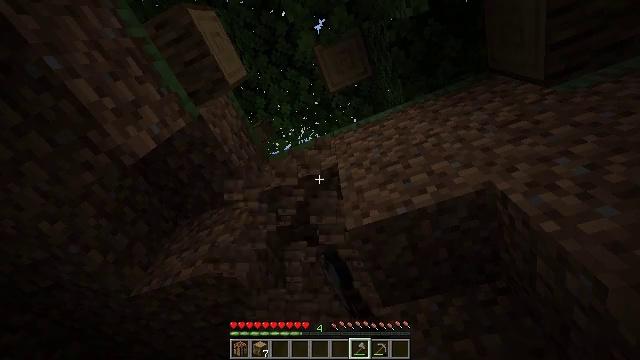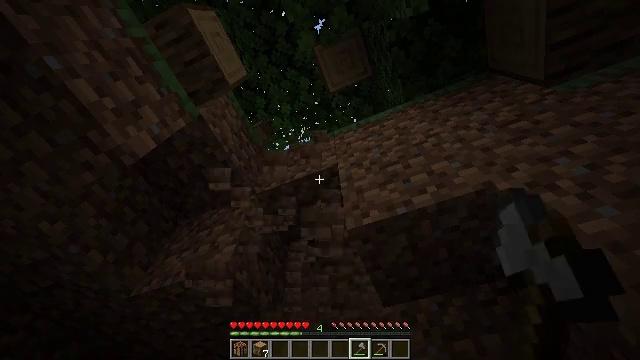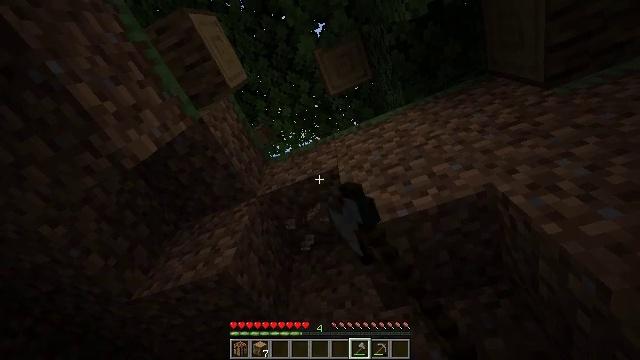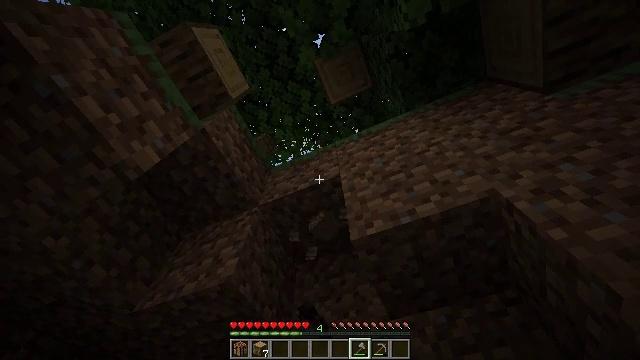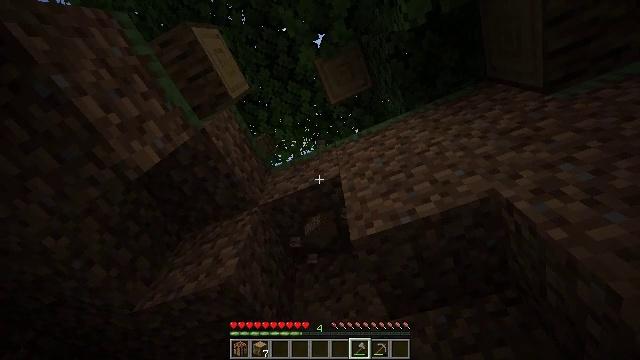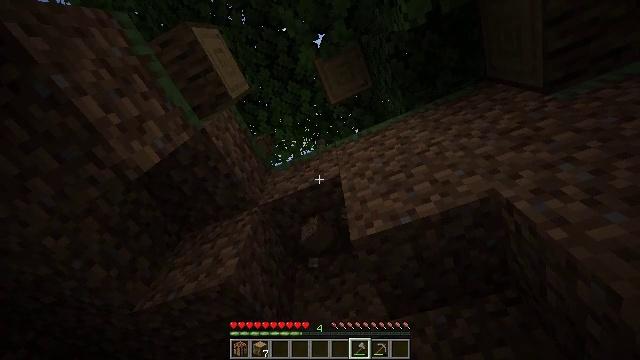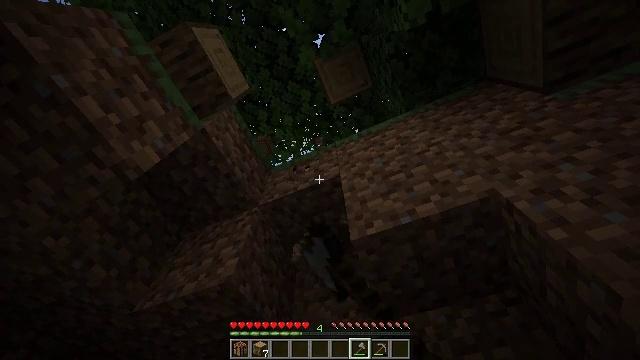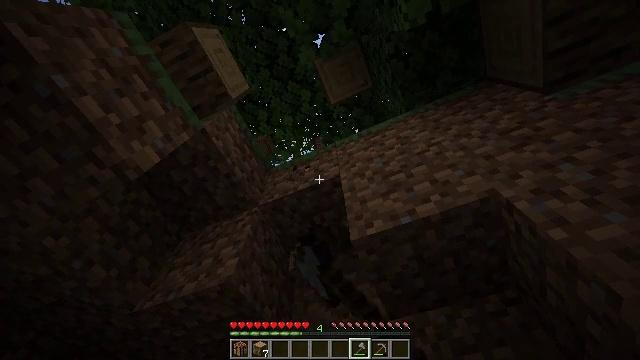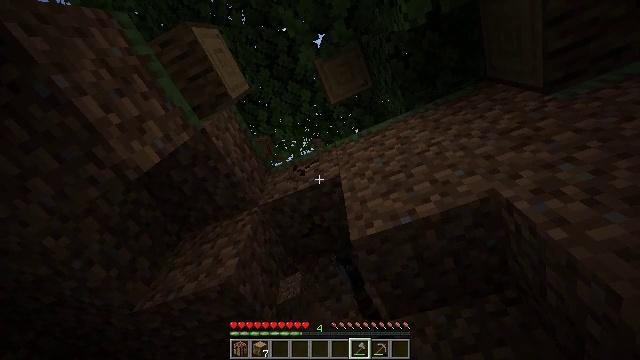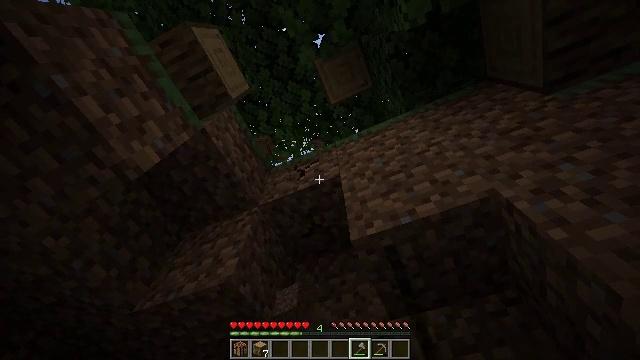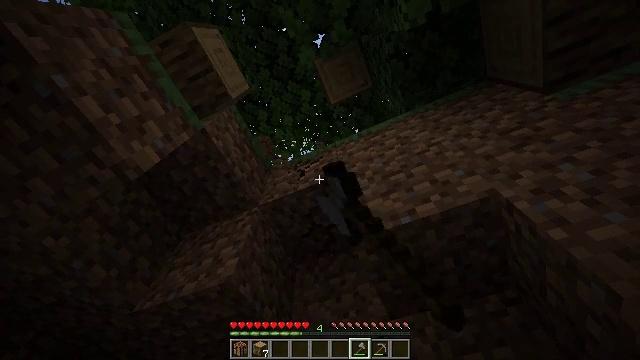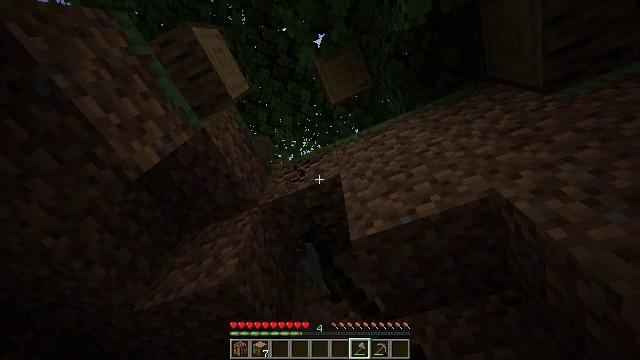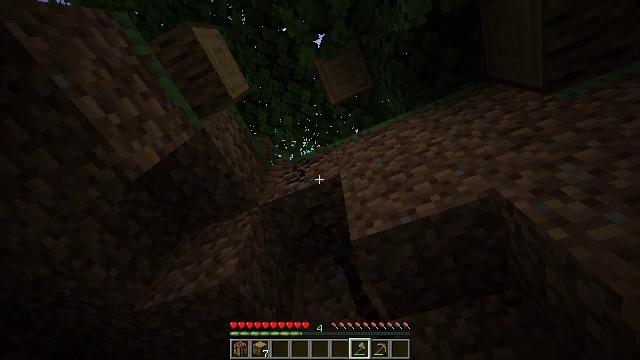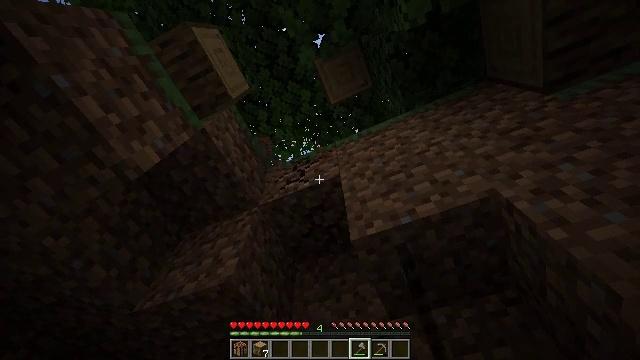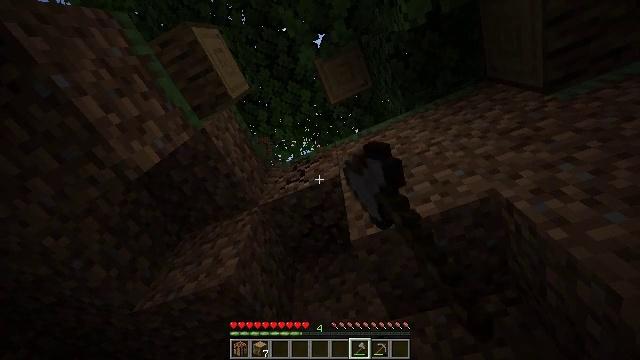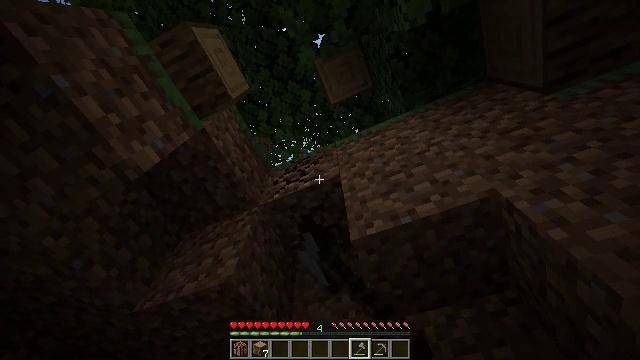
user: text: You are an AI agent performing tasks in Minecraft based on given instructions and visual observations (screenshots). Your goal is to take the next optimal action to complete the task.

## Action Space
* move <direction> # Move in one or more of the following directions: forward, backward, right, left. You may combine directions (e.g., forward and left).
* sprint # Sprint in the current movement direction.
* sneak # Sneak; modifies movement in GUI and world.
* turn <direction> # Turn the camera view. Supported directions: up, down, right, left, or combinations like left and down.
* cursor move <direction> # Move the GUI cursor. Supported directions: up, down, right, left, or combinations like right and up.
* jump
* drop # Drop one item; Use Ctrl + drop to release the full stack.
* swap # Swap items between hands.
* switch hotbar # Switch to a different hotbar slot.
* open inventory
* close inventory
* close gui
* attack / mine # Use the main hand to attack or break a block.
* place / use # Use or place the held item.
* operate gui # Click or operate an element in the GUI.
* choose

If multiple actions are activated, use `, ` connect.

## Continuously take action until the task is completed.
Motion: motion action
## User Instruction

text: Break the grass block.
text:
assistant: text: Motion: attack / mine
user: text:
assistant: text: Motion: attack / mine
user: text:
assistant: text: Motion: turn up, attack / mine
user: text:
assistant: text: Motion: attack / mine
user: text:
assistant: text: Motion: attack / mine
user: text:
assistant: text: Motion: attack / mine
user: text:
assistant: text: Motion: attack / mine
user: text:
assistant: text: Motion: attack / mine
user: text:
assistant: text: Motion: attack / mine
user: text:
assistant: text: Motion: attack / mine
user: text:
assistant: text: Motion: attack / mine
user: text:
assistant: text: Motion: attack / mine
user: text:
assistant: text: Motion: attack / mine
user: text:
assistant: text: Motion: attack / mine
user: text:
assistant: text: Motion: attack / mine
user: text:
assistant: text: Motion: attack / mine
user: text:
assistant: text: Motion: attack / mine
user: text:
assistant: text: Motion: attack / mine
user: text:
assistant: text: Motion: attack / mine
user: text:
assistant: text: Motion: attack / mine
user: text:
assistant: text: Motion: attack / mine
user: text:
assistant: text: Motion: attack / mine
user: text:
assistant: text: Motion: attack / mine
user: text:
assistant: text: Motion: attack / mine
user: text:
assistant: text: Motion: attack / mine